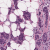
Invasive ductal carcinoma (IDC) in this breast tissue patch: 1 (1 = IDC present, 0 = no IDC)